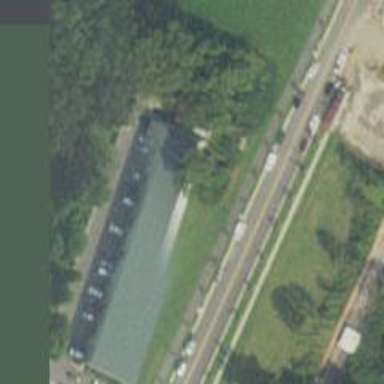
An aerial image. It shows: Commercial building.